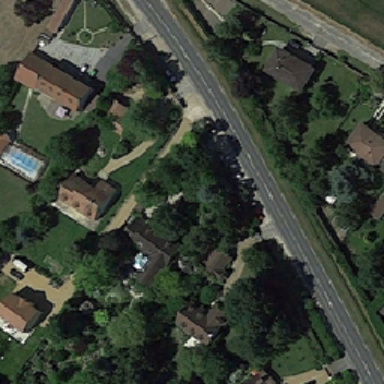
It is an intermediate house with the road in the center .